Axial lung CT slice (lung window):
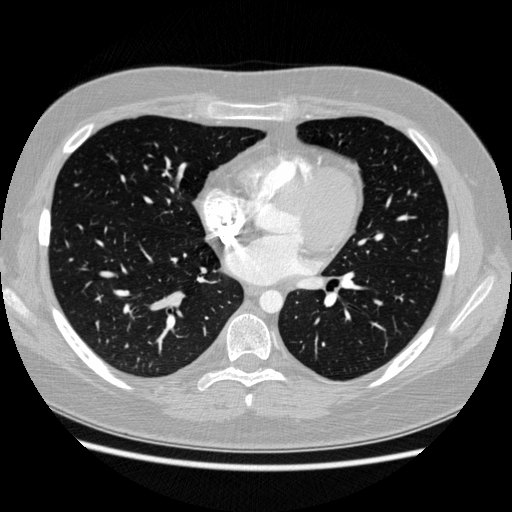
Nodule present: no